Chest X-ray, AP view. Patient: 56 years old, sex F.
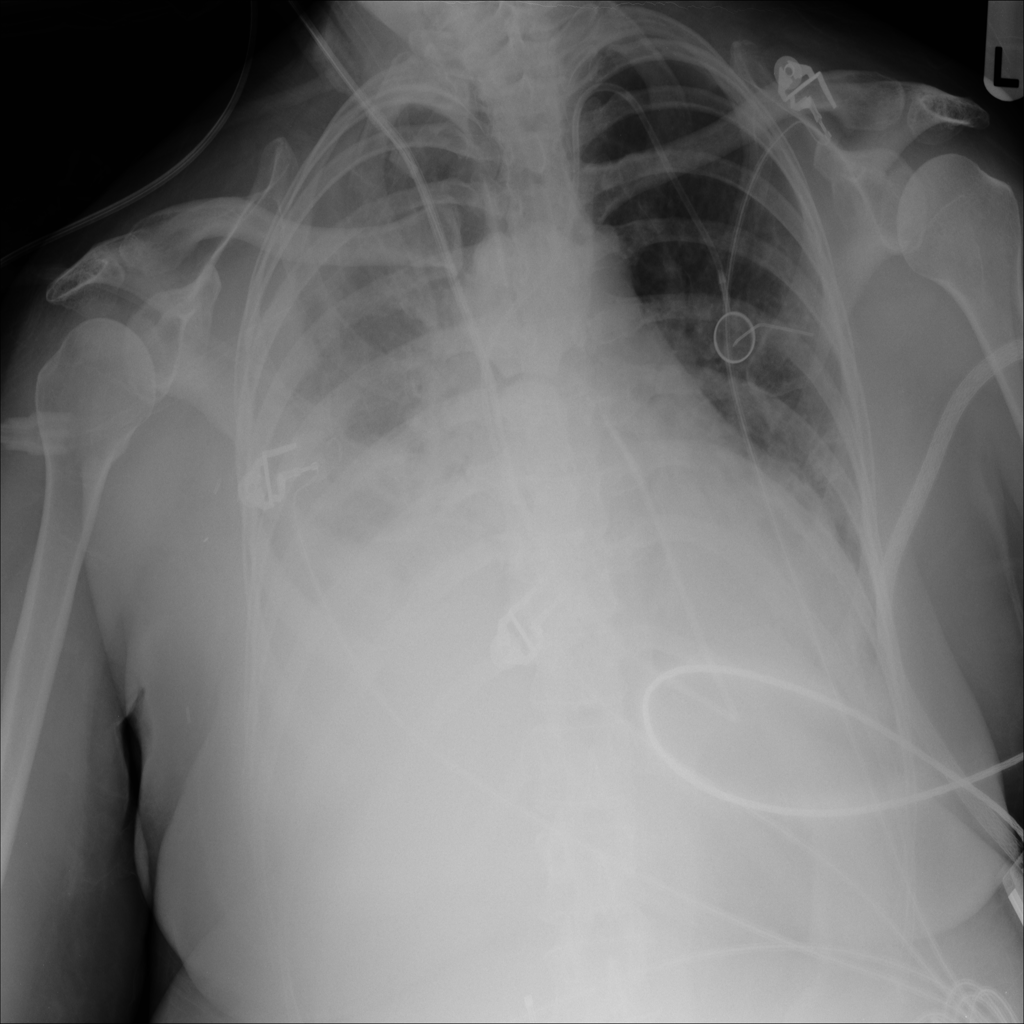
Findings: Infiltration